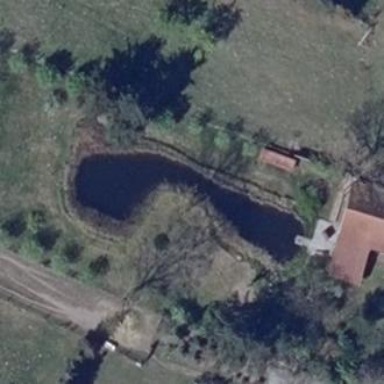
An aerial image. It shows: Peaceful pond surrounded by nature.